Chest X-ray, PA view. Patient: 77 years old, sex M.
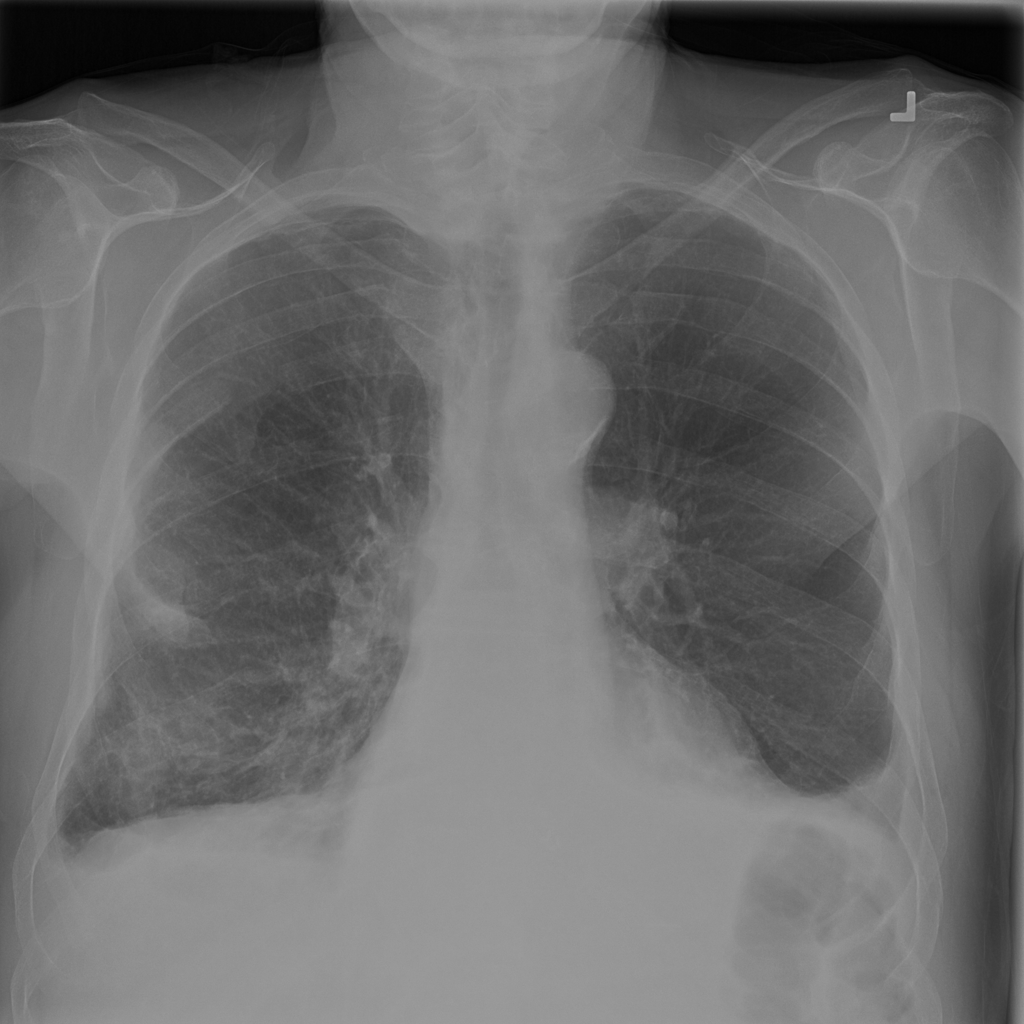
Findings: Effusion, Infiltration